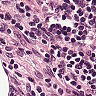
Metastatic tissue present: no